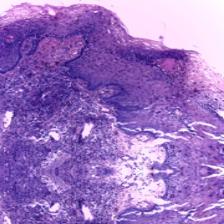
Diagnosis: OSCC